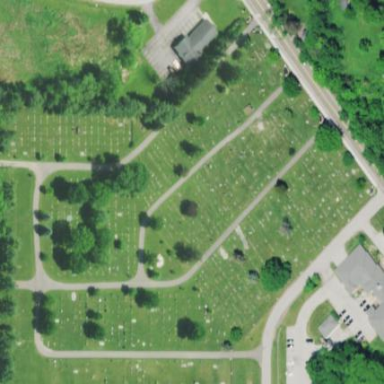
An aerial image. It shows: Grave yard.